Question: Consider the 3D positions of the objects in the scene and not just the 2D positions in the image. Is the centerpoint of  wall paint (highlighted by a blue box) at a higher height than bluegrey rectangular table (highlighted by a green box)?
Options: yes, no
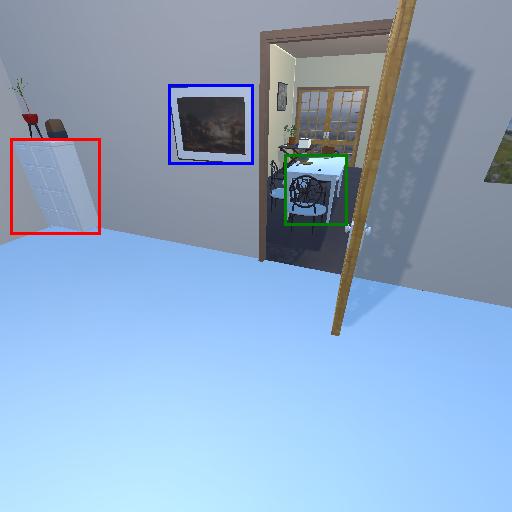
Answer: yes